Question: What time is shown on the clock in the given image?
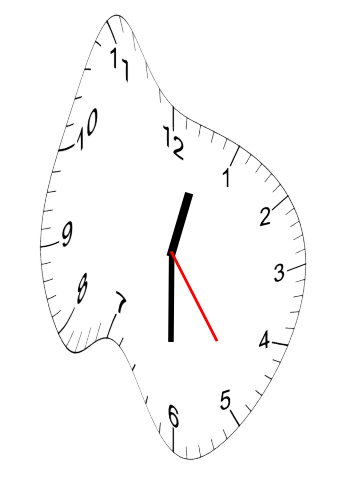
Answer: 12:30:24